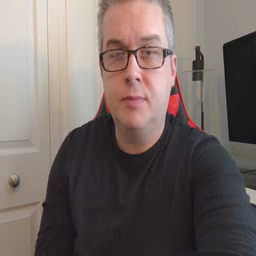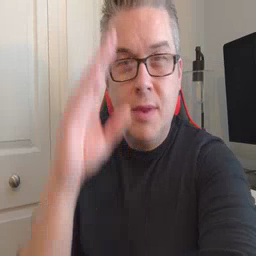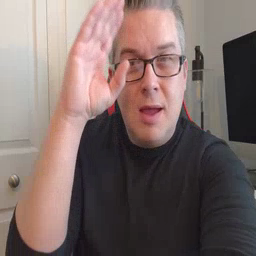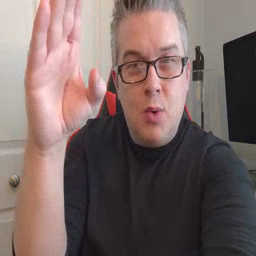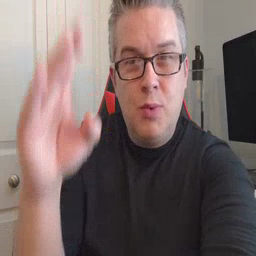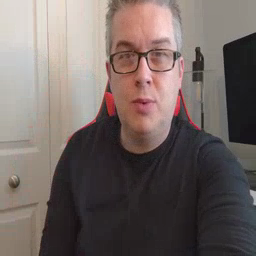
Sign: hello